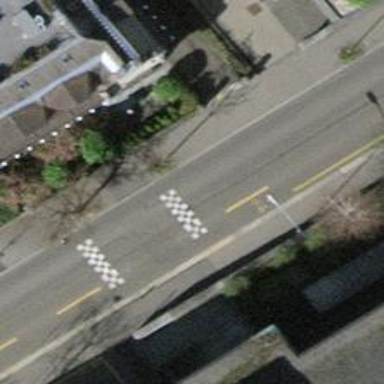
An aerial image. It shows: Table-style traffic calming feature.